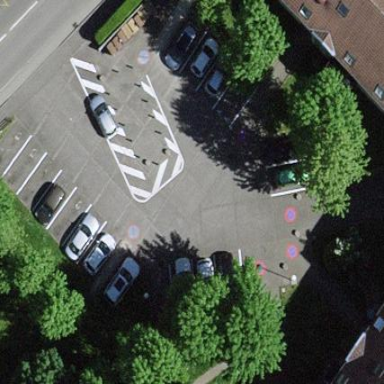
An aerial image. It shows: Parking area with surface.